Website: ulta-beauty
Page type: address-validator
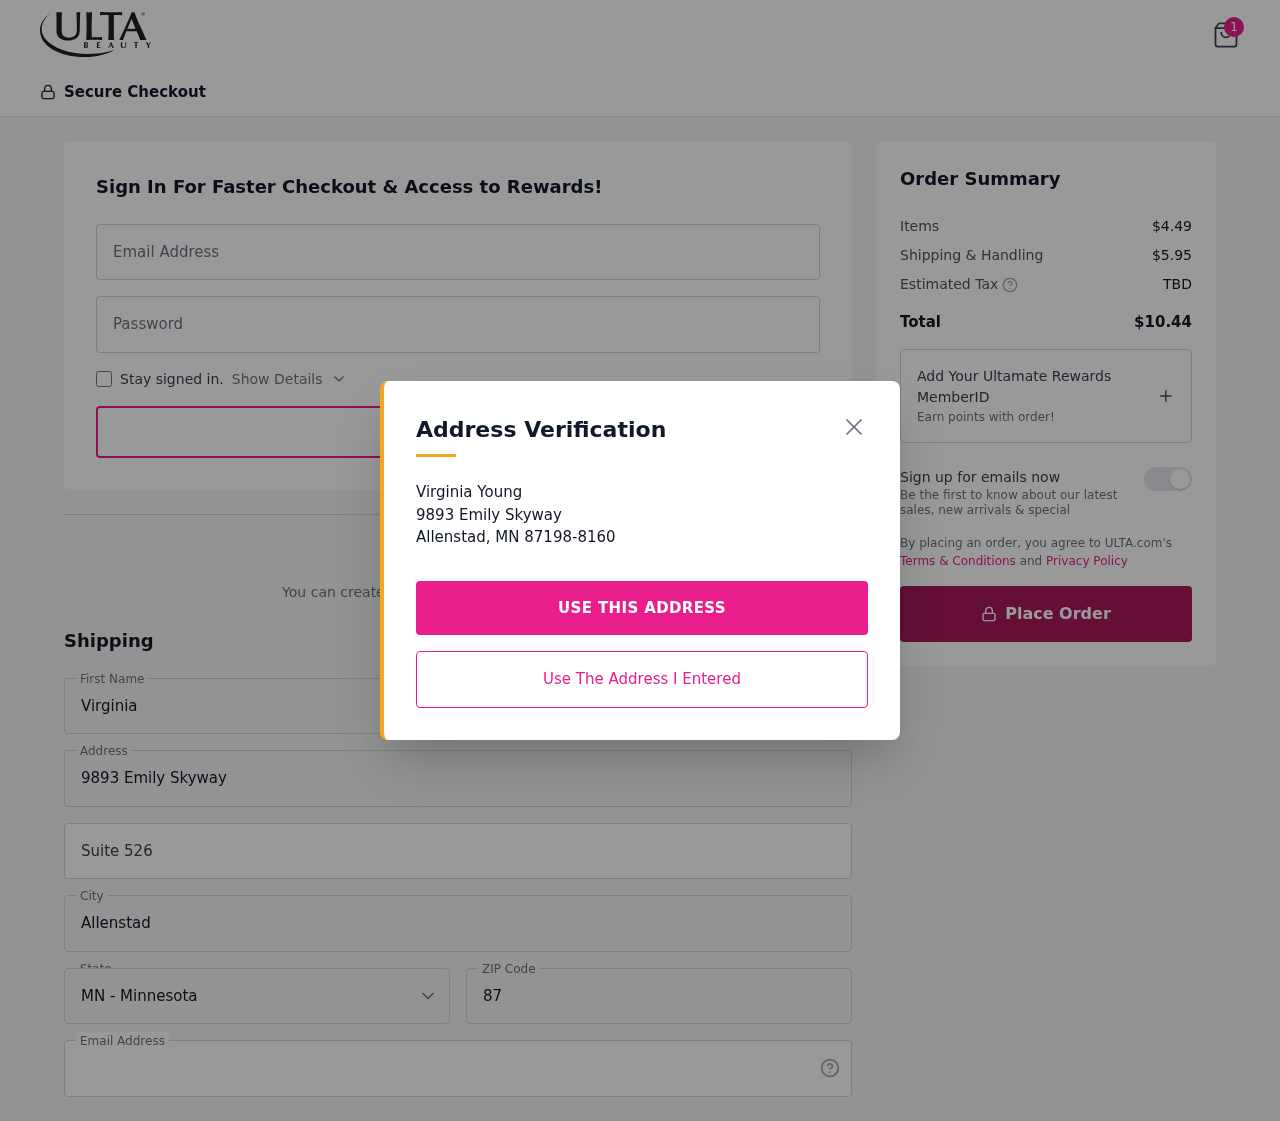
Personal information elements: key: PII_CITY
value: Allenstad
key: PII_EMAIL
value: virginiayoung@yahoo.com
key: PII_FIRSTNAME
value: Virginia
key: PII_LASTNAME
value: Young
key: PII_POSTCODE
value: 87198
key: PII_STATE_ABBR
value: MN
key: PII_STREET
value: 9893 Emily Skyway
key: PII_STREET2
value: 9893 Emily Skyway
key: PII_STREET2
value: Suite 526
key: PII_FULLNAME2
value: Virginia Young
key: PII_CITY2
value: Allenstad
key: PII_STATE_ABBR2
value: MN
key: PII_POSTCODE_FULL
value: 87198
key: PII_POSTCODE_EXT
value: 8160
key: PII_POSTCODE_NUMERIC
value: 87198
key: PII_POSTCODE_EXT_NUMERIC
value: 8160
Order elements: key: ORDER_NUM_ITEMS
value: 1
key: ORDER_SUBTOTAL
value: $4.49
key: ORDER_SHIPPING_COST
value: $5.95
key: ORDER_TOTAL
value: $10.44